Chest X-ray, PA view. Patient: 64 years old, sex M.
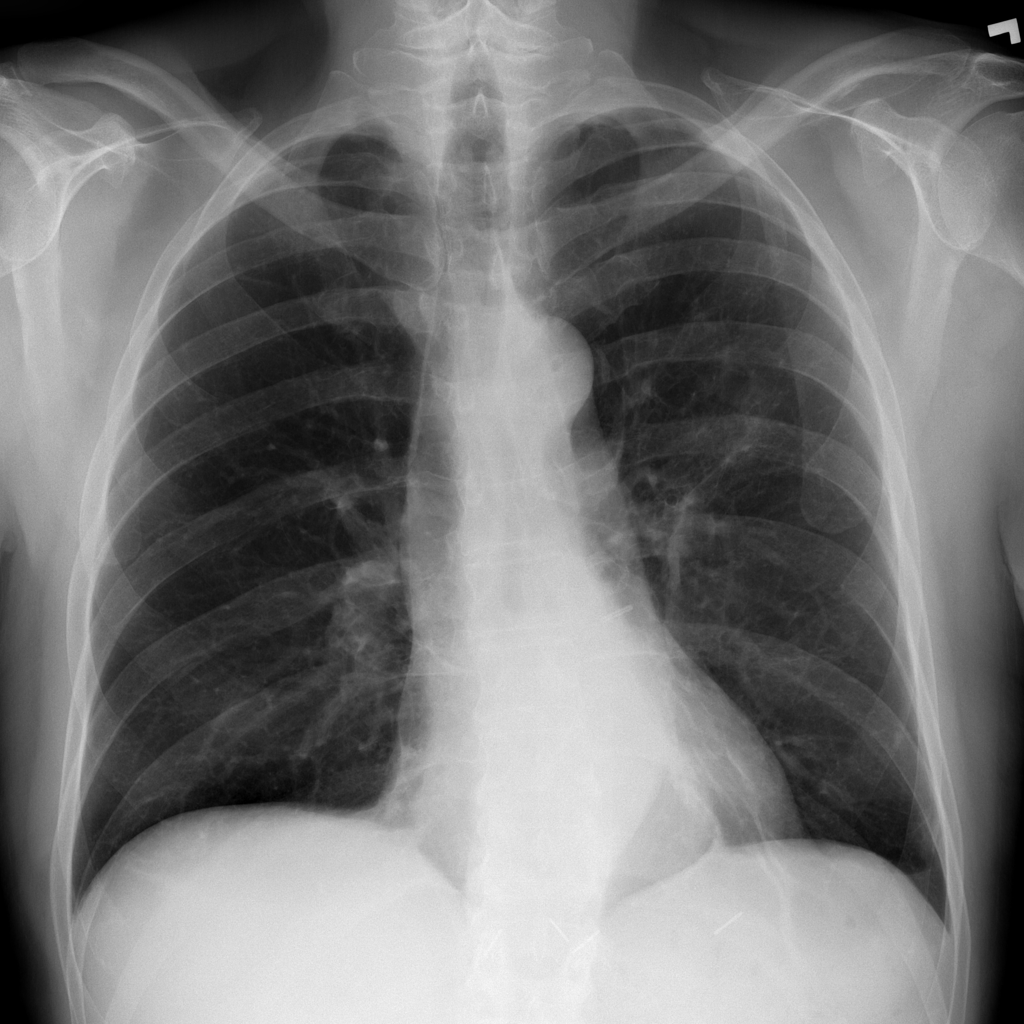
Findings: No Finding